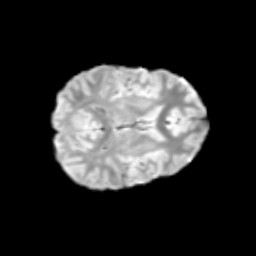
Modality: T2w
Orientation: axial
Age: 12
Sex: male
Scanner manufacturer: siemens
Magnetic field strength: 3 T
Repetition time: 3.8 s
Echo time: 0.07 s